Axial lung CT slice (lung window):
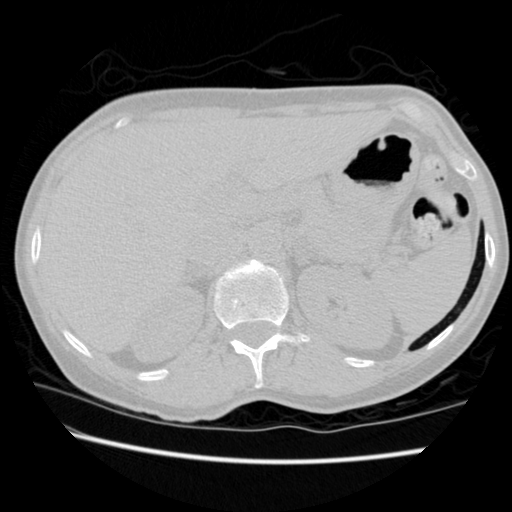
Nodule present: no